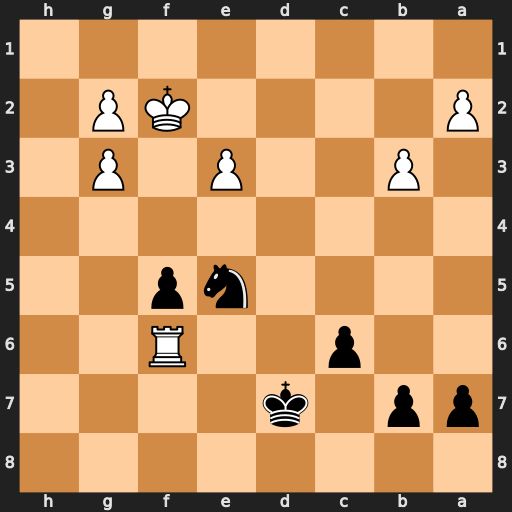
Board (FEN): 8/pp1k4/2p2R2/4np2/8/1P2P1P1/P4KP1/8
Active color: b
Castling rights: -
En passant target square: -
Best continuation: Ng4+ Kf3 Nxf6